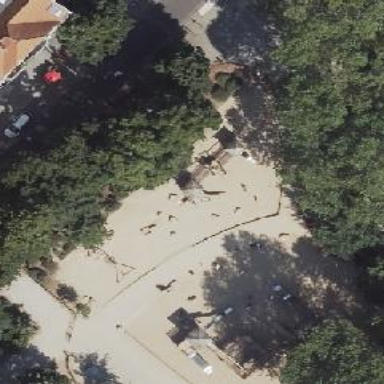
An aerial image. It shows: Playground featuring sand table.